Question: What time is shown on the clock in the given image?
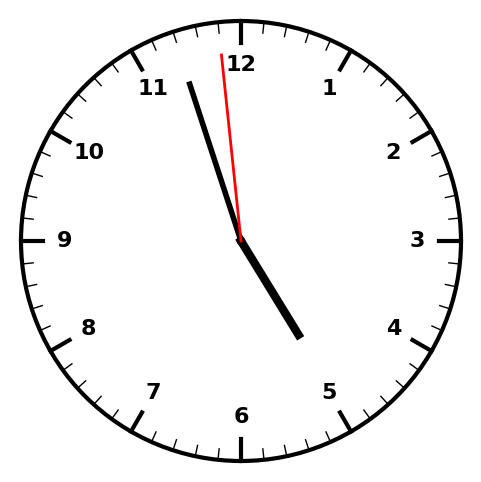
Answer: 04:56:59